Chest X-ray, PA view. Patient: 34 years old, sex M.
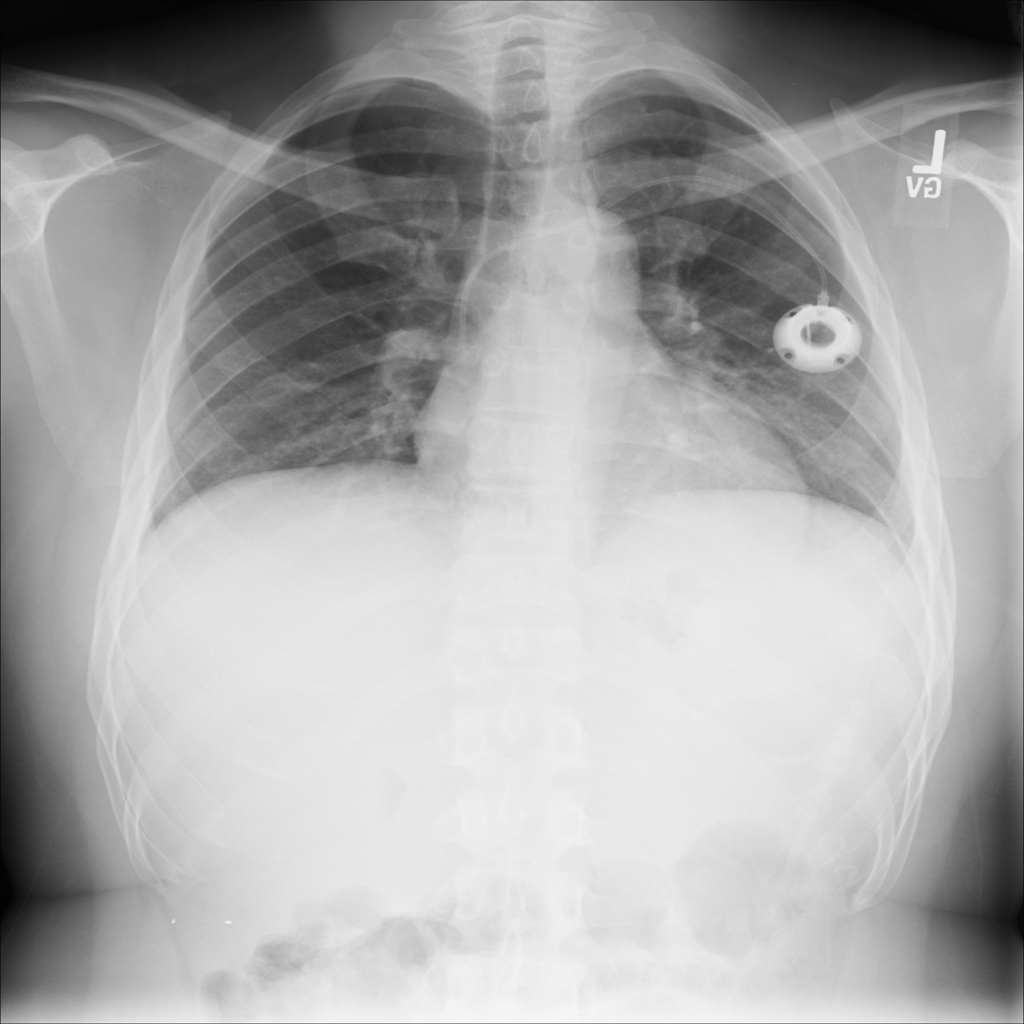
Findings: No Finding